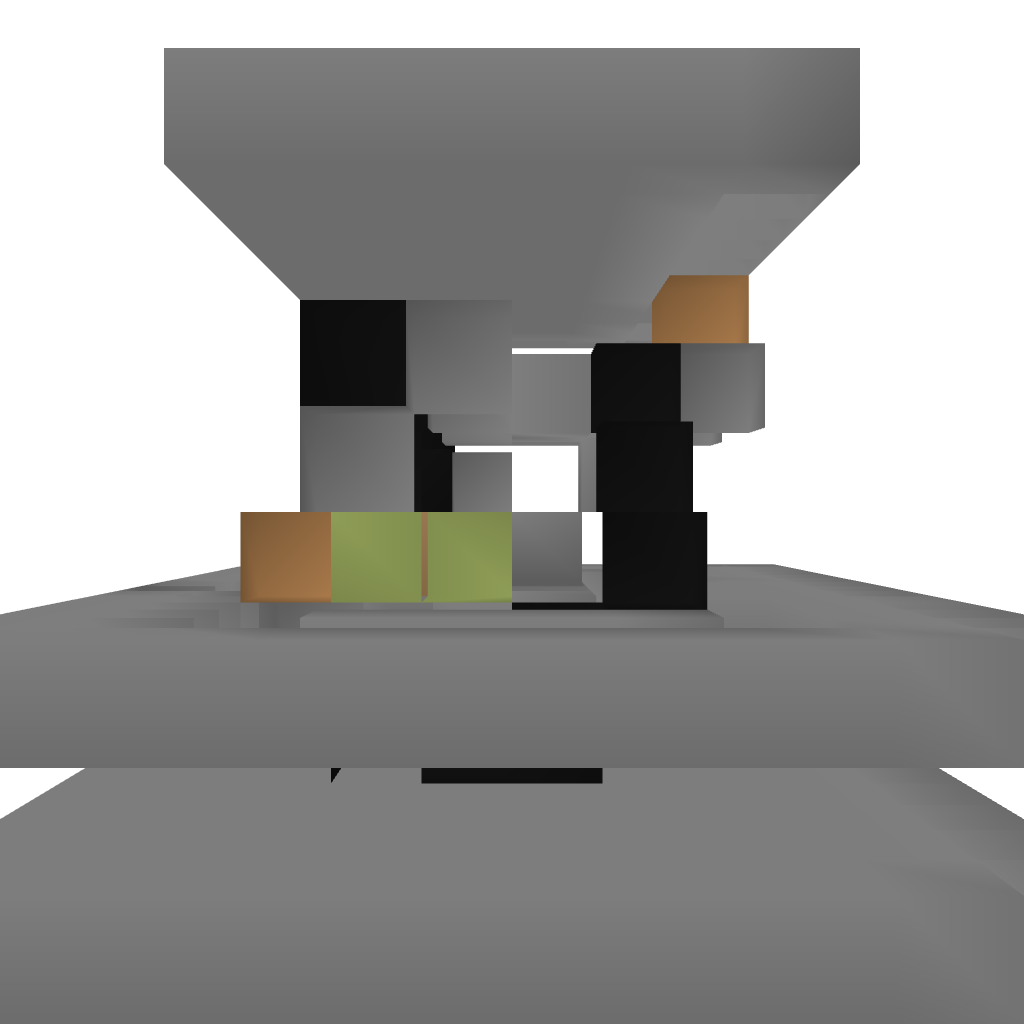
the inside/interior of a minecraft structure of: UndercoverDoor